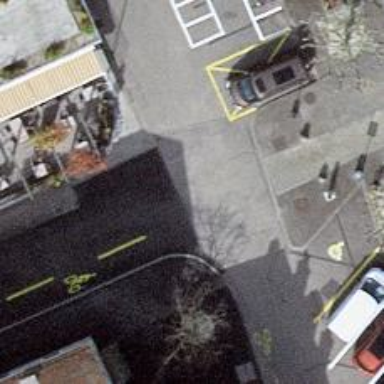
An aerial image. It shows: Residential road with asphalt surface. There is opposite lane cycleway on the left side.